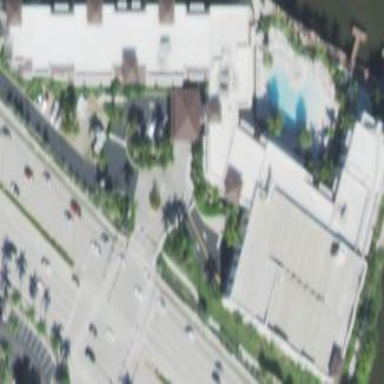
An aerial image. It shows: Hotel building.